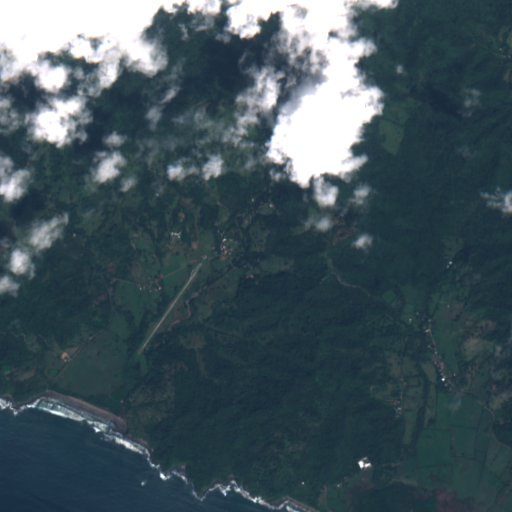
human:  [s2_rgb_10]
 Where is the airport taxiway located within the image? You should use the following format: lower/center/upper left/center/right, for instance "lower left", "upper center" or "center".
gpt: The airport taxiway is located in the center of the image.
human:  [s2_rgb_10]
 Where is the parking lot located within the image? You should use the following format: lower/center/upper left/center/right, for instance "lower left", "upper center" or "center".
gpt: There is no parking lot in the image.